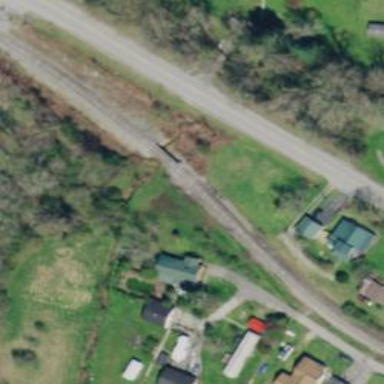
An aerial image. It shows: Railway track.